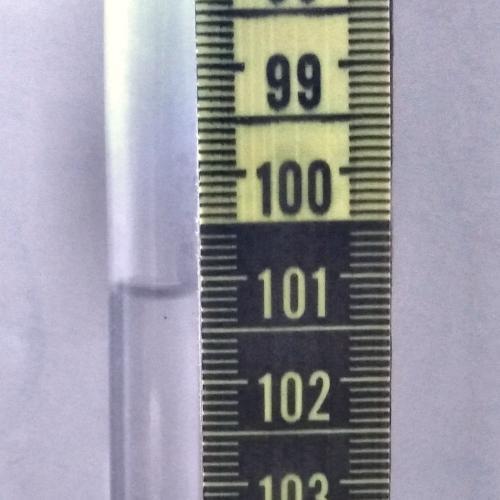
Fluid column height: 101.1 cm